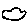
Label: cloud